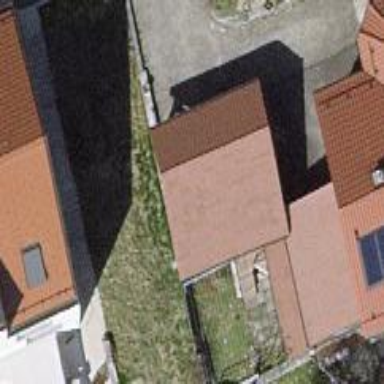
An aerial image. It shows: Garage.